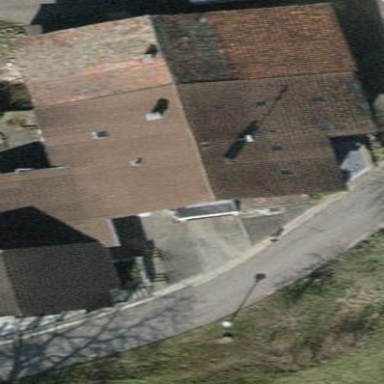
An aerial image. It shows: Gabled roofed house.